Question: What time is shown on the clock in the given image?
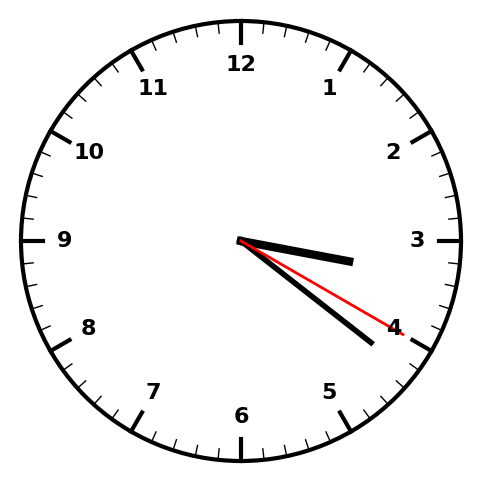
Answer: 03:21:20